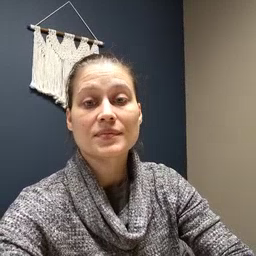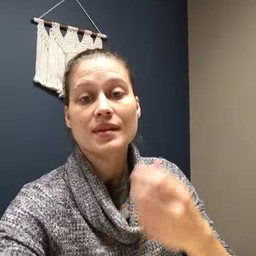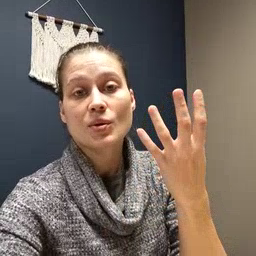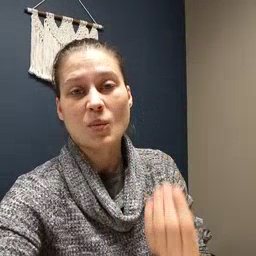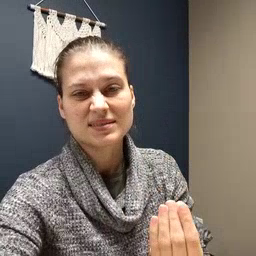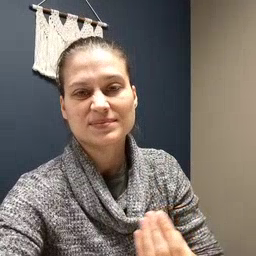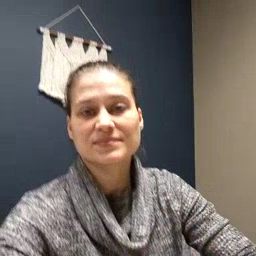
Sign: wet